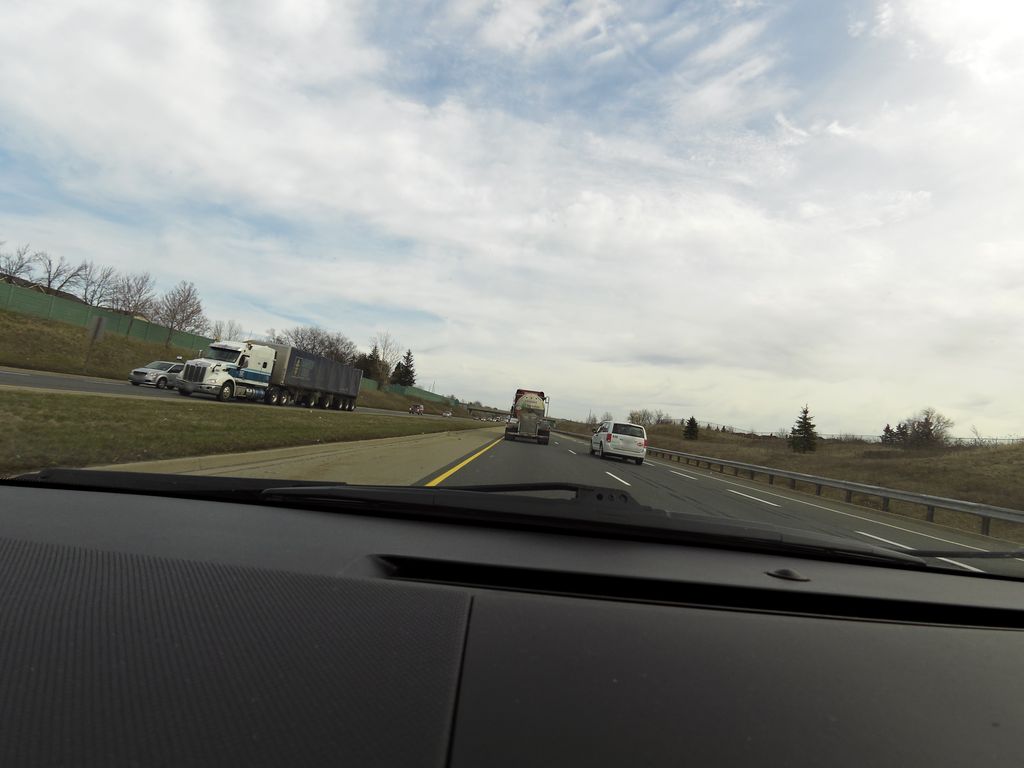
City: hamilton